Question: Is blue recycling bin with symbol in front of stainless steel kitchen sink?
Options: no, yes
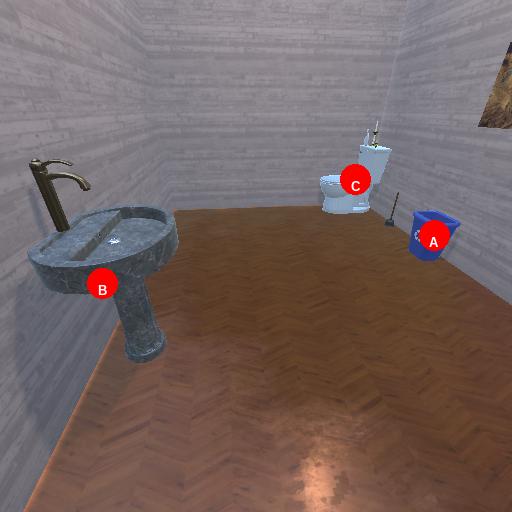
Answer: no